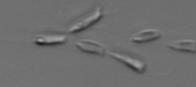
Label: Dinobryon